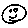
Label: smiley face